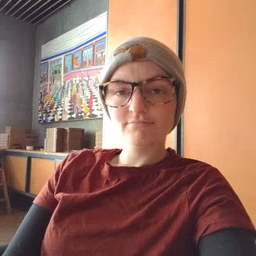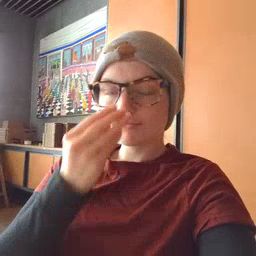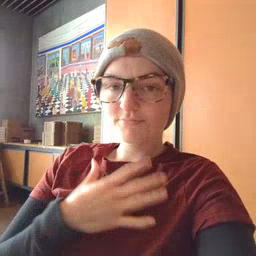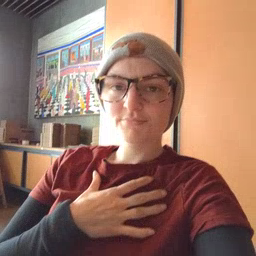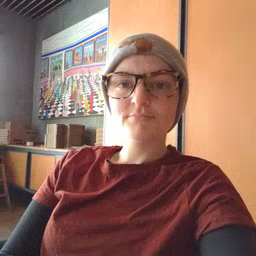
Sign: pajamas